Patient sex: M
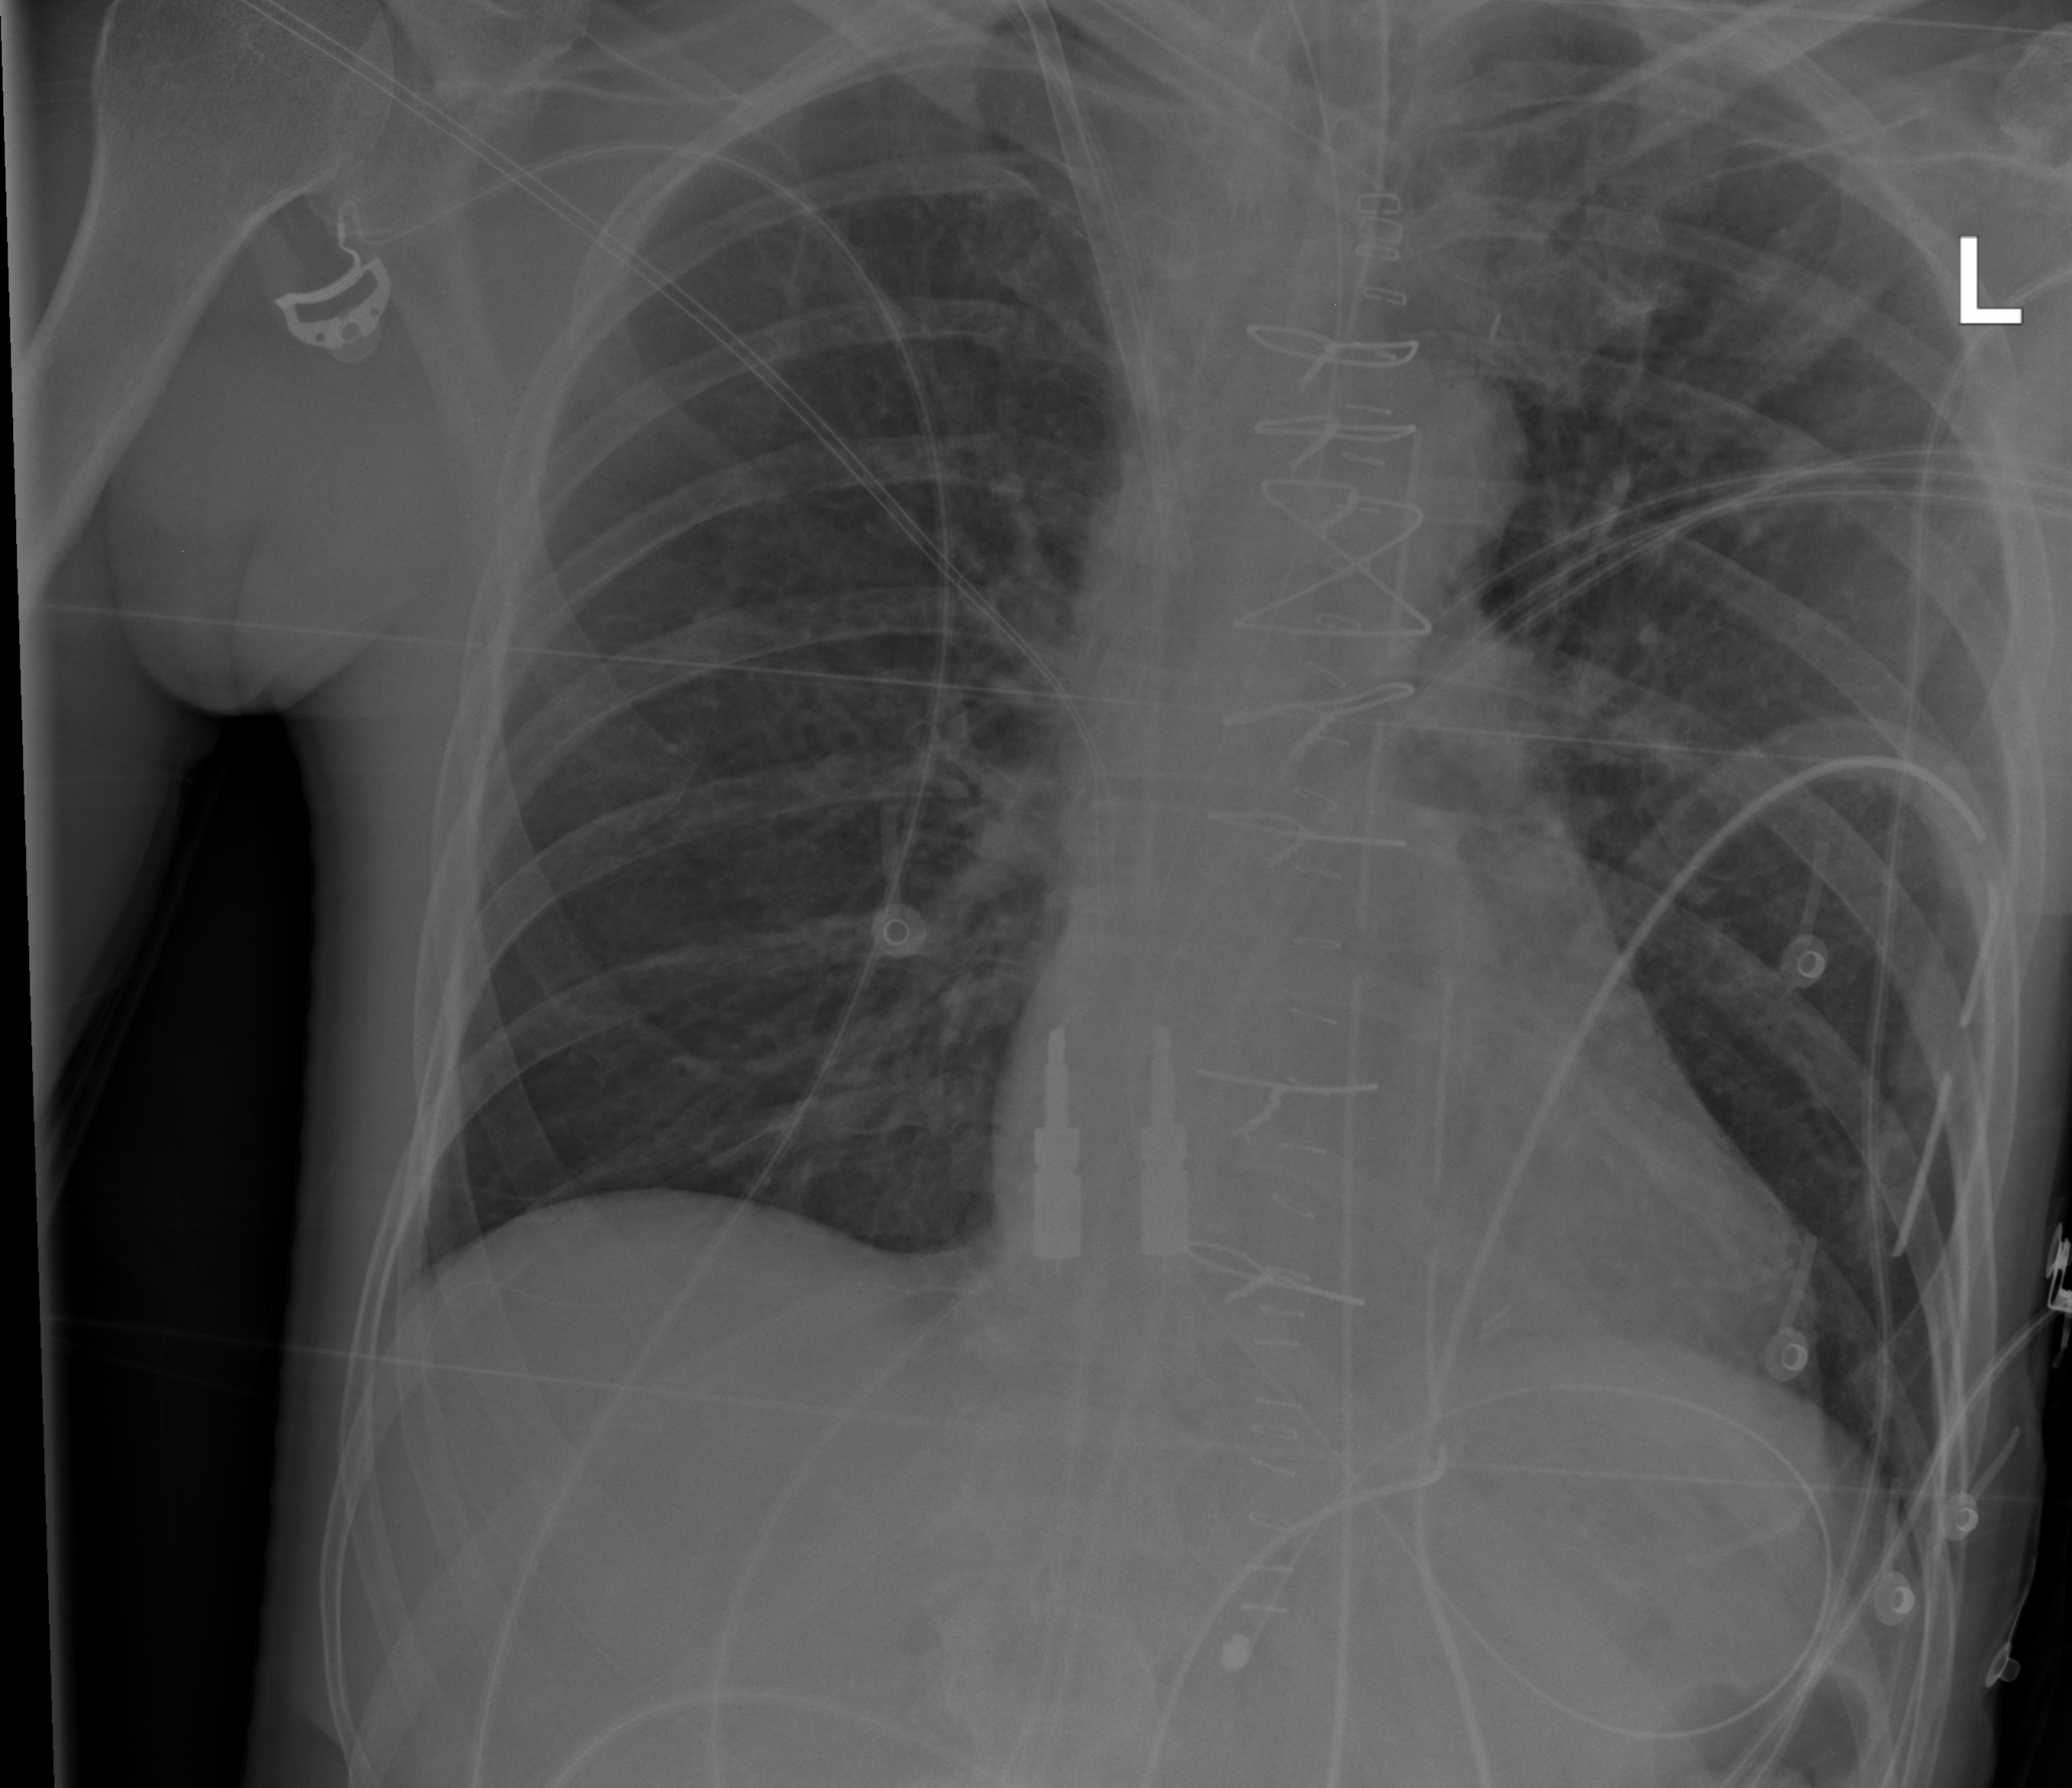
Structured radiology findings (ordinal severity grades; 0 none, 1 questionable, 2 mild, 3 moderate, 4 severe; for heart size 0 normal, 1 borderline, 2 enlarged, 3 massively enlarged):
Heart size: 0
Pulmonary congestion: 0
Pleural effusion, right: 0
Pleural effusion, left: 0
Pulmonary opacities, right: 0
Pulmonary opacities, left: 0
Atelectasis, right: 0
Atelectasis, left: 0